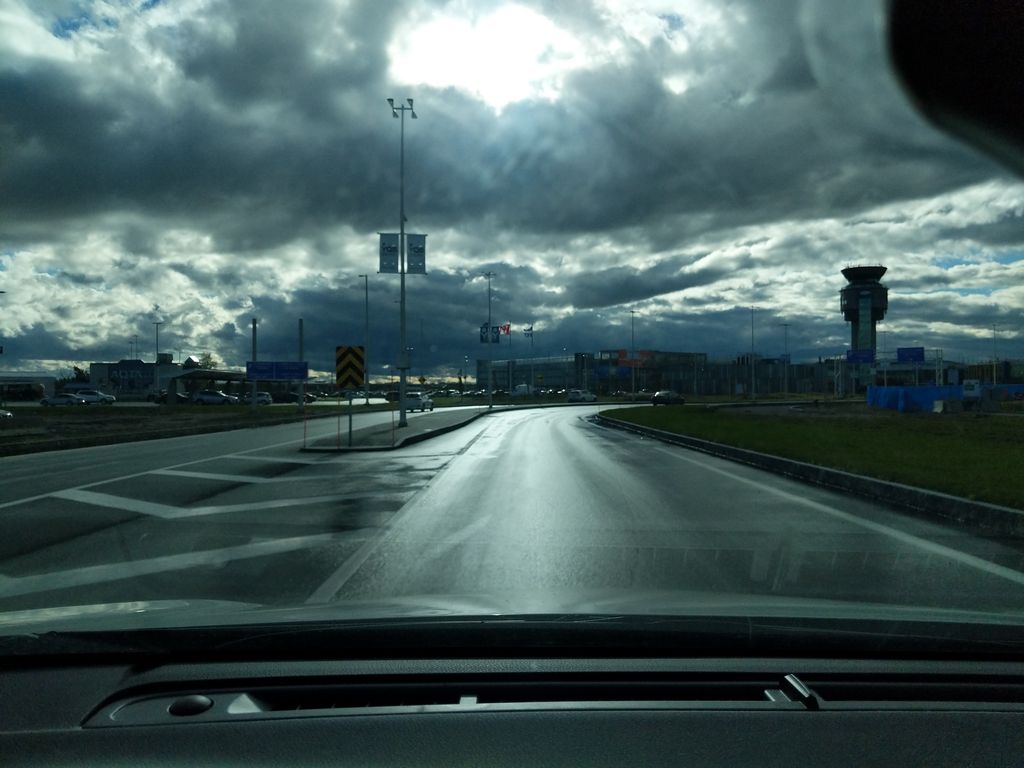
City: quebec_city